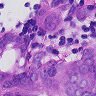
Metastatic tissue present: yes